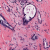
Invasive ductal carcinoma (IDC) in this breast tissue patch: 1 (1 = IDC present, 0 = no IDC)